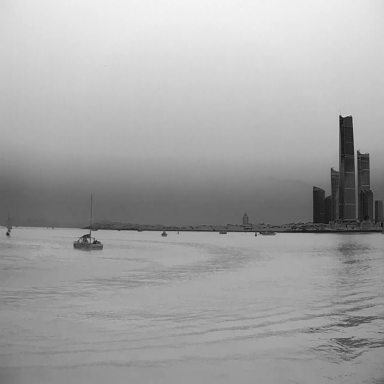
There are five bulk_carriers in the infrared image.